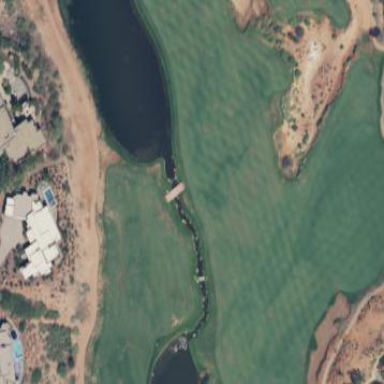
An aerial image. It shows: Grassy area designated as golf fairway.